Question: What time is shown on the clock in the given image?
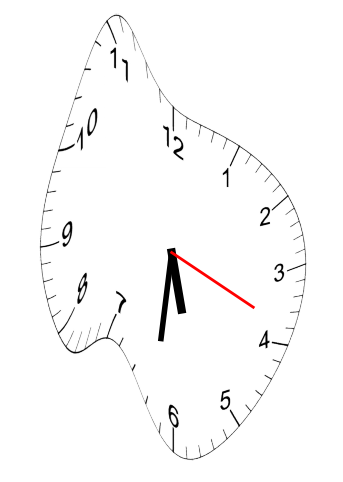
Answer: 05:31:19